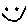
Label: smiley face